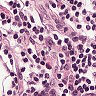
Metastatic tissue present: no